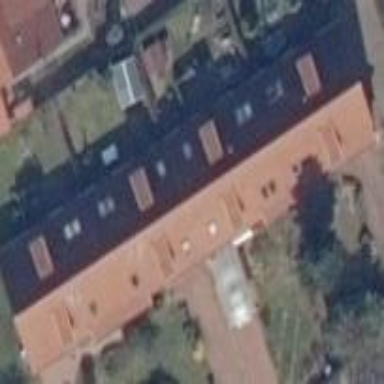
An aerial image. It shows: Terrace building.